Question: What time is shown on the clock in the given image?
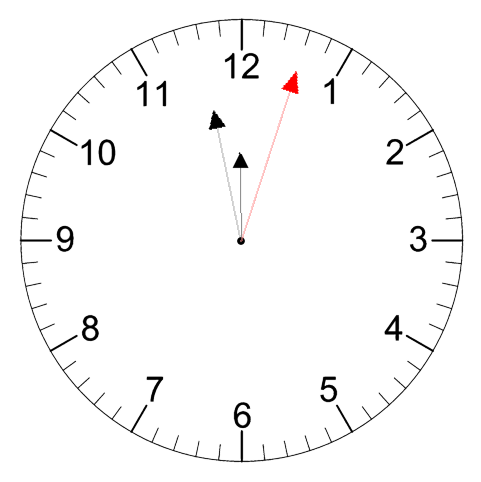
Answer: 11:58:03